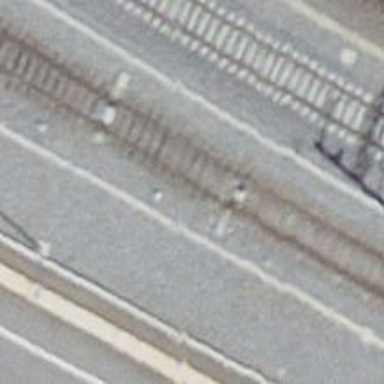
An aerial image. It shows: Railway switch.